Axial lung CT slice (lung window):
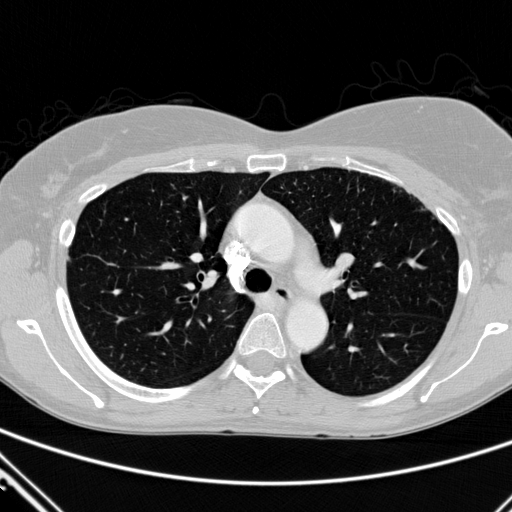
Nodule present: no